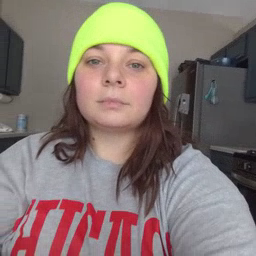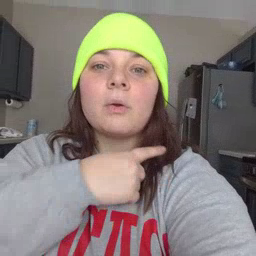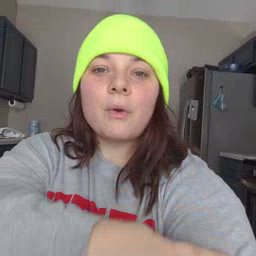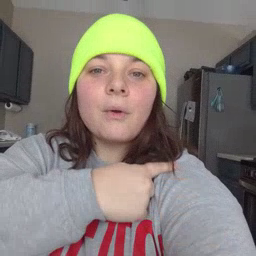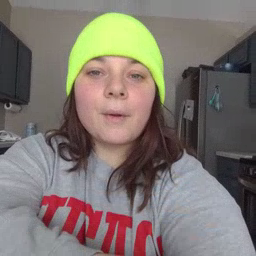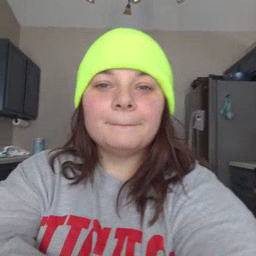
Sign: arm